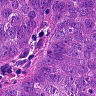
Metastatic tissue present: yes